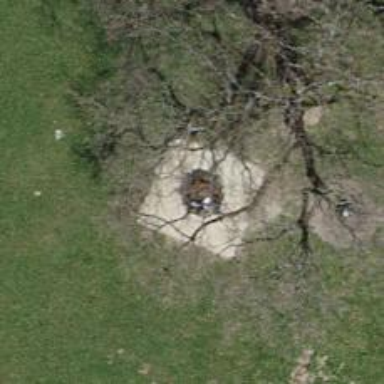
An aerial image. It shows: Picnic table located in leisure land area.